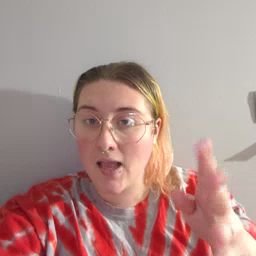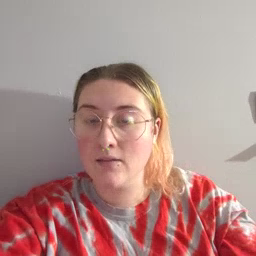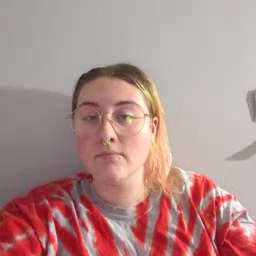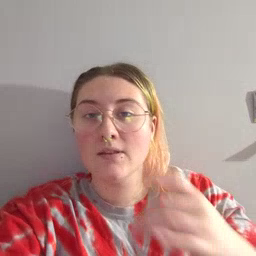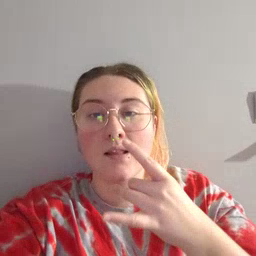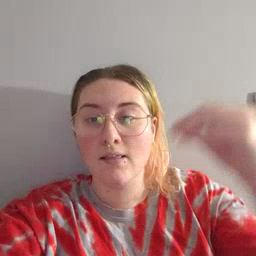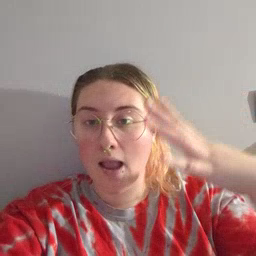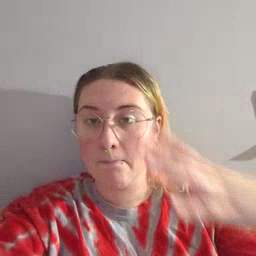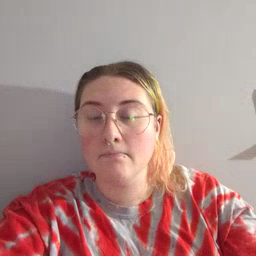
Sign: lamp